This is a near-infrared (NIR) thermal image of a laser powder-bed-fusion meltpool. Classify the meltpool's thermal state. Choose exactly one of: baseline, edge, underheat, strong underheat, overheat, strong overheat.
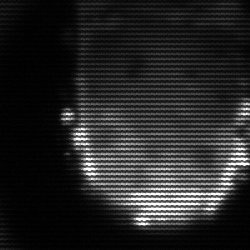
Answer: baseline